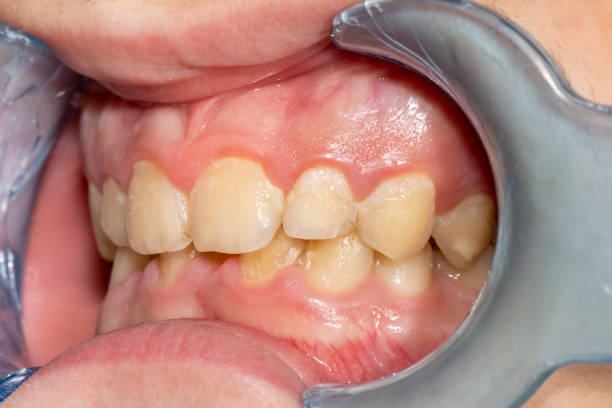
Condition: Calculus